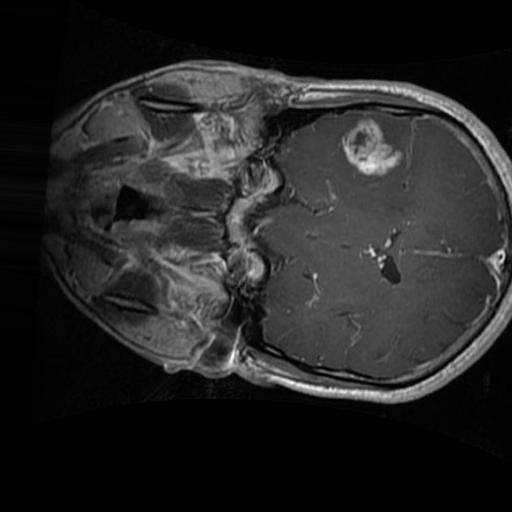
Label: brain_glioma